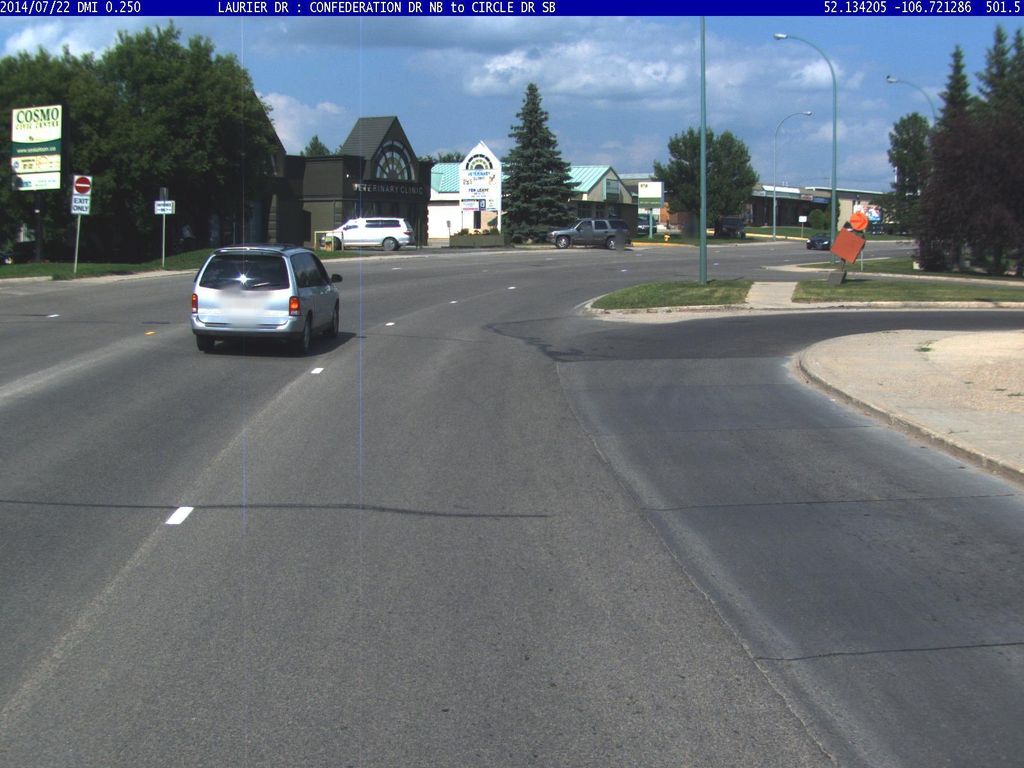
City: saskatoon